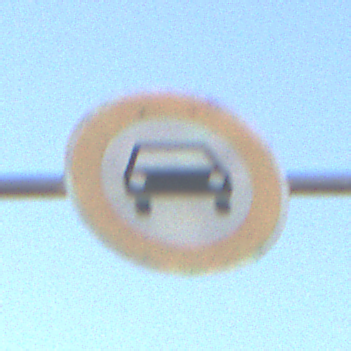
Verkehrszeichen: VerbotKraftwagen
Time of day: SunriseSunset
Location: Outdoor (Nature)
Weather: Clear
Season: NotSpecified
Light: Natural